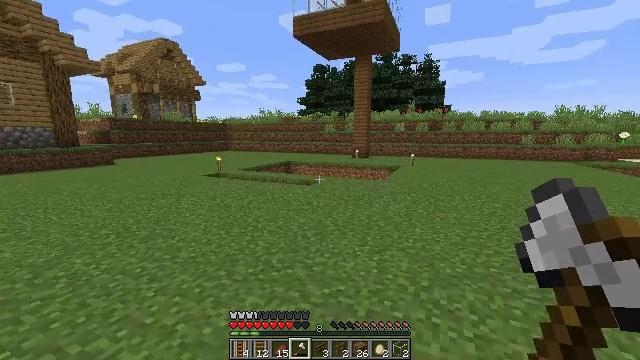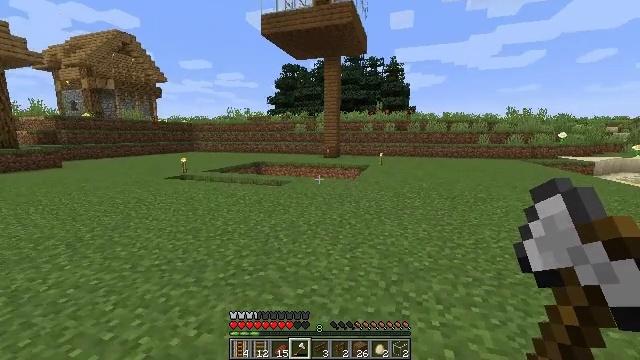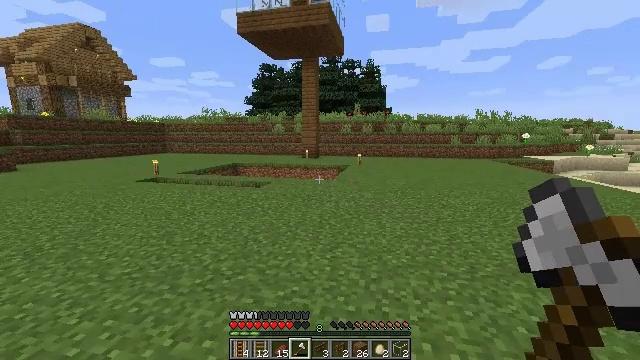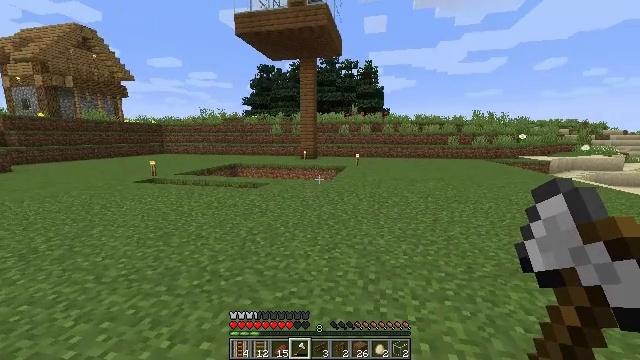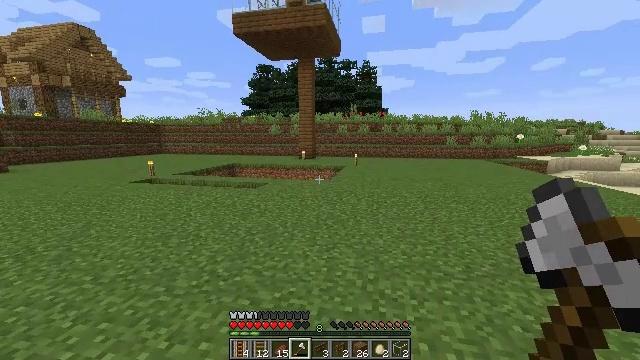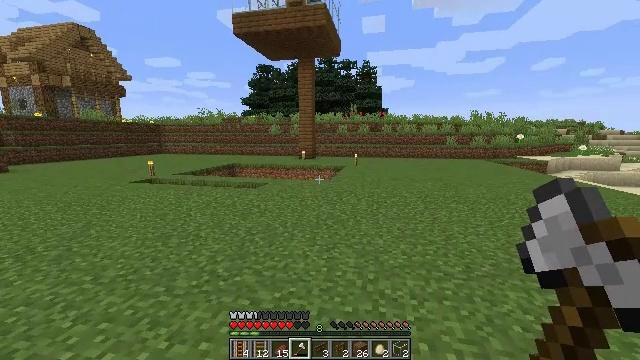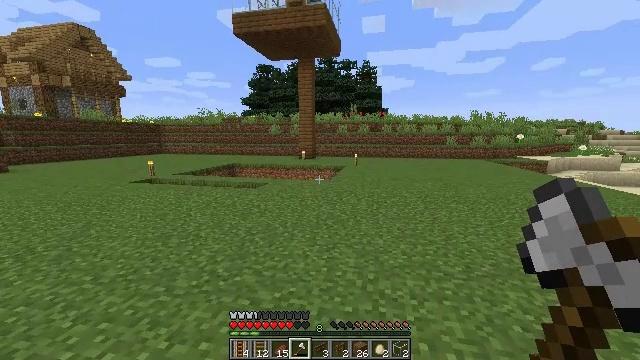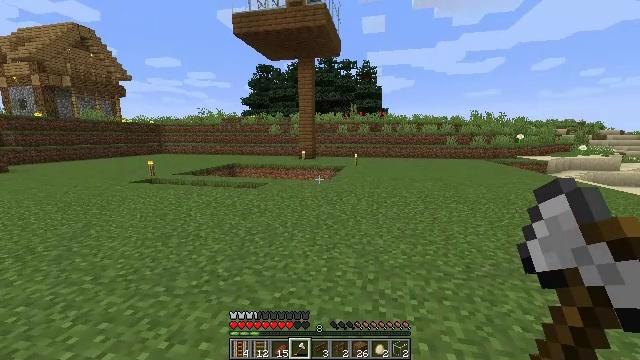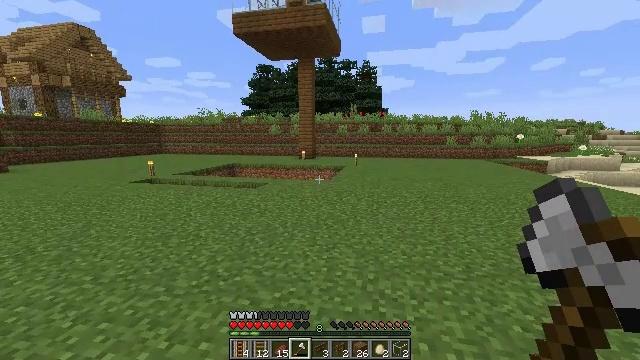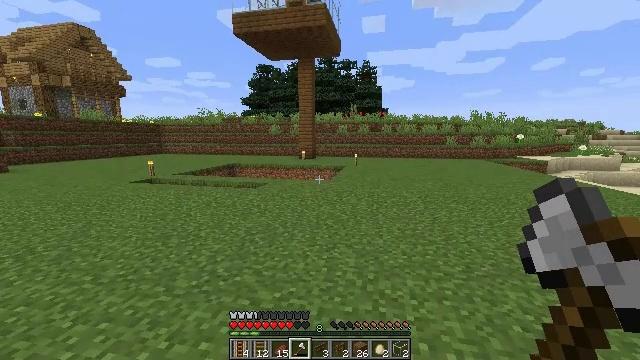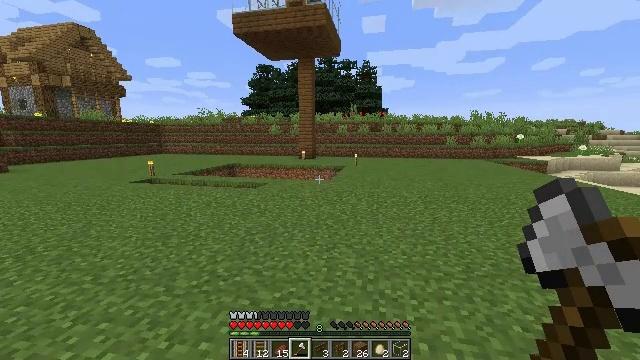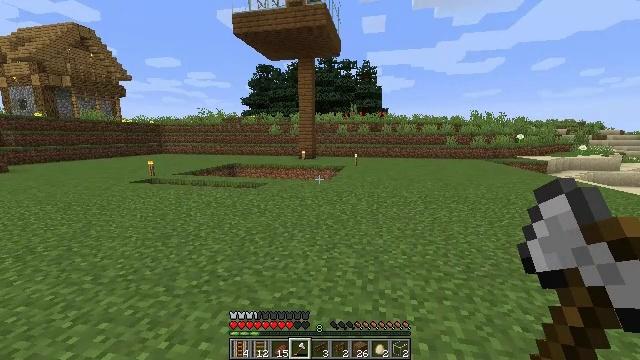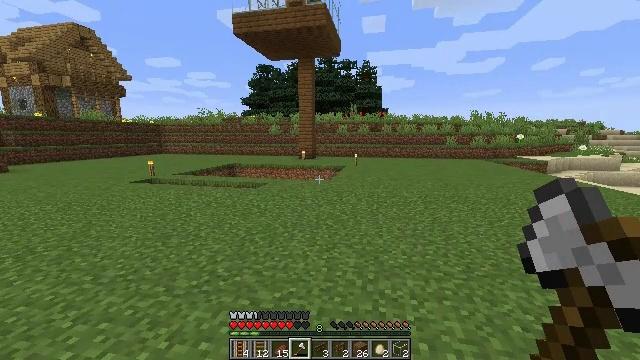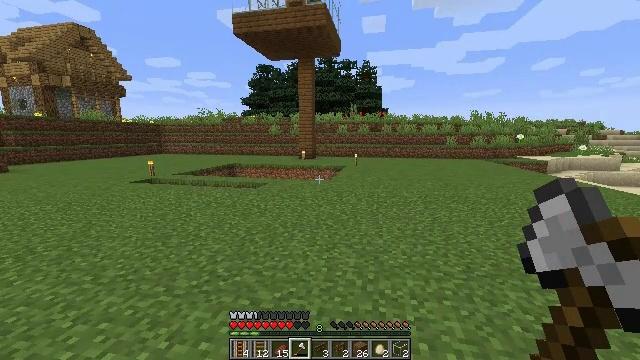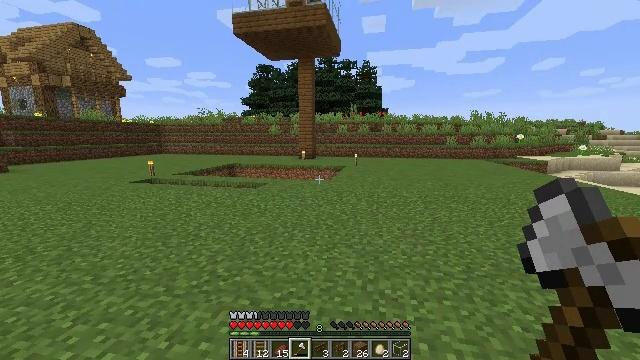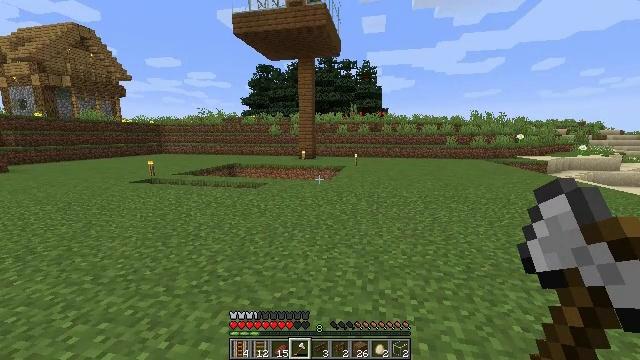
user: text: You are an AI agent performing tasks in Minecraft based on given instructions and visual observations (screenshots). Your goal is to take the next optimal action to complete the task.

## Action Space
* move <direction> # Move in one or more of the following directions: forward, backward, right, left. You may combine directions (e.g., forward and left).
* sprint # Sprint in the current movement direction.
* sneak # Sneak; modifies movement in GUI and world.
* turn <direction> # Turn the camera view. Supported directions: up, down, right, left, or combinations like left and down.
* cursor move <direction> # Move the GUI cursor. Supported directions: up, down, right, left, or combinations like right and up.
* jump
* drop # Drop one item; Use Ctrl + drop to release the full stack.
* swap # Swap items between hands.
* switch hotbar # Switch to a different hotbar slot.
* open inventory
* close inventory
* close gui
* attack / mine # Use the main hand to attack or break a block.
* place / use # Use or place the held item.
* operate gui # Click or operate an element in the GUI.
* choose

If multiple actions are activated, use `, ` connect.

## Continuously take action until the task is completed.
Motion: motion action
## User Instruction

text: Use planks on the crafting table to make a spruce sign.
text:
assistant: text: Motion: turn right
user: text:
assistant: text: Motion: turn right
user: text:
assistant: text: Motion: no_op
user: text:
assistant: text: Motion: no_op
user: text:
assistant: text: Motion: no_op
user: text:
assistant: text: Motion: no_op
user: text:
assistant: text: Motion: no_op
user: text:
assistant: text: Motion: no_op
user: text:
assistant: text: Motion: no_op
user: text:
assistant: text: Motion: no_op
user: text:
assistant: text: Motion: no_op
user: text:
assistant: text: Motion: no_op
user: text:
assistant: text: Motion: no_op
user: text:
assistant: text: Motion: no_op
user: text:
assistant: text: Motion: no_op
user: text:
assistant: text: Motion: no_op
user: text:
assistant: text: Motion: no_op
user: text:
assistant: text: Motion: no_op
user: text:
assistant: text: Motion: no_op
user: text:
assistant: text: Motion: no_op
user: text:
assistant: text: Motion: no_op
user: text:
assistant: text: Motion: no_op
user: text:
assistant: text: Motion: no_op
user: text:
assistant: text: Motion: no_op
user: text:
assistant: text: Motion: no_op
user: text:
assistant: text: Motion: no_op
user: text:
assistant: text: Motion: no_op
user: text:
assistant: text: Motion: no_op
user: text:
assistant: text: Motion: no_op
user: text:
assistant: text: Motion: no_op